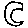
Label: moon